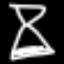
Label: hourglass